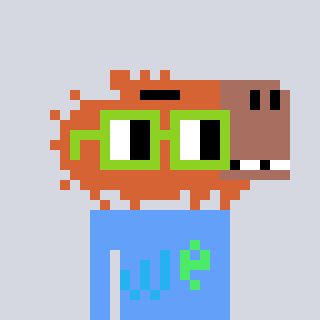
a pixel art character with square light green glasses, a capybara-shaped head and a blue-colored body on a cool background